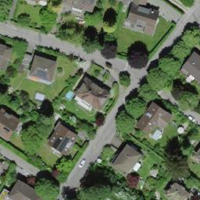
EUNIS habitat code: 55
Species observed at this site:
Certhia brachydactyla
Corvus corone
Cyanistes caeruleus
Streptopelia decaocto
Corvus frugilegus
Fringilla coelebs
Passer domesticus
Aegithalos caudatus
Turdus merula
Muscicapa striata
Columba palumbus
Poecile palustris
Parus major
Erithacus rubecula
Pica pica
Corvus corax